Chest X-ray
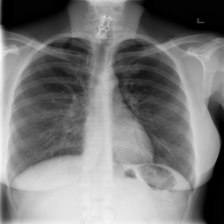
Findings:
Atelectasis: negative
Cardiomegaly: negative
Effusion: negative
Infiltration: negative
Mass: negative
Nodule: negative
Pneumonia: negative
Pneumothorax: negative
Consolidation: negative
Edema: negative
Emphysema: negative
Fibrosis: negative
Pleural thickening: negative
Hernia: negative